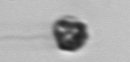
Label: flagellate